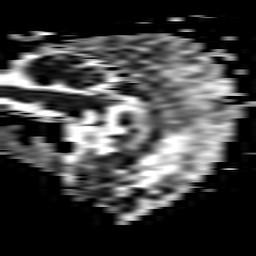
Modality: ADC
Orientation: sagittal
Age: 53
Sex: male
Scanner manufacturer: philips
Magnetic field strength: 3 T
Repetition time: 3.078 s
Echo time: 0.076 s